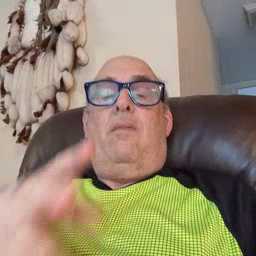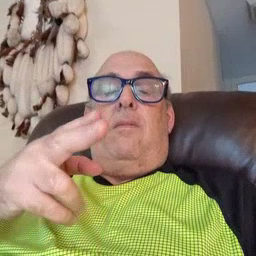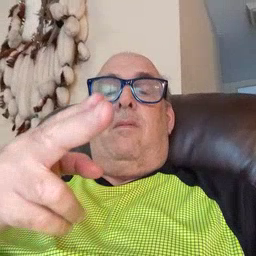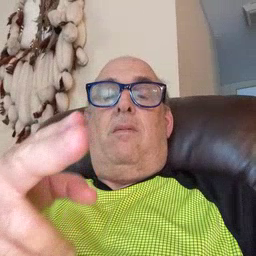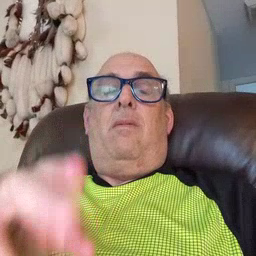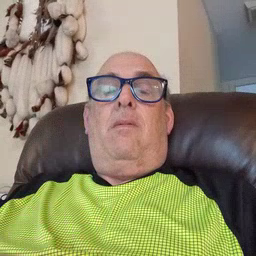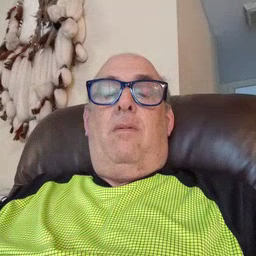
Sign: scissors